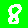
Digit: 8